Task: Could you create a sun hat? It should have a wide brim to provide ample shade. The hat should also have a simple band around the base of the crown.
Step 176:
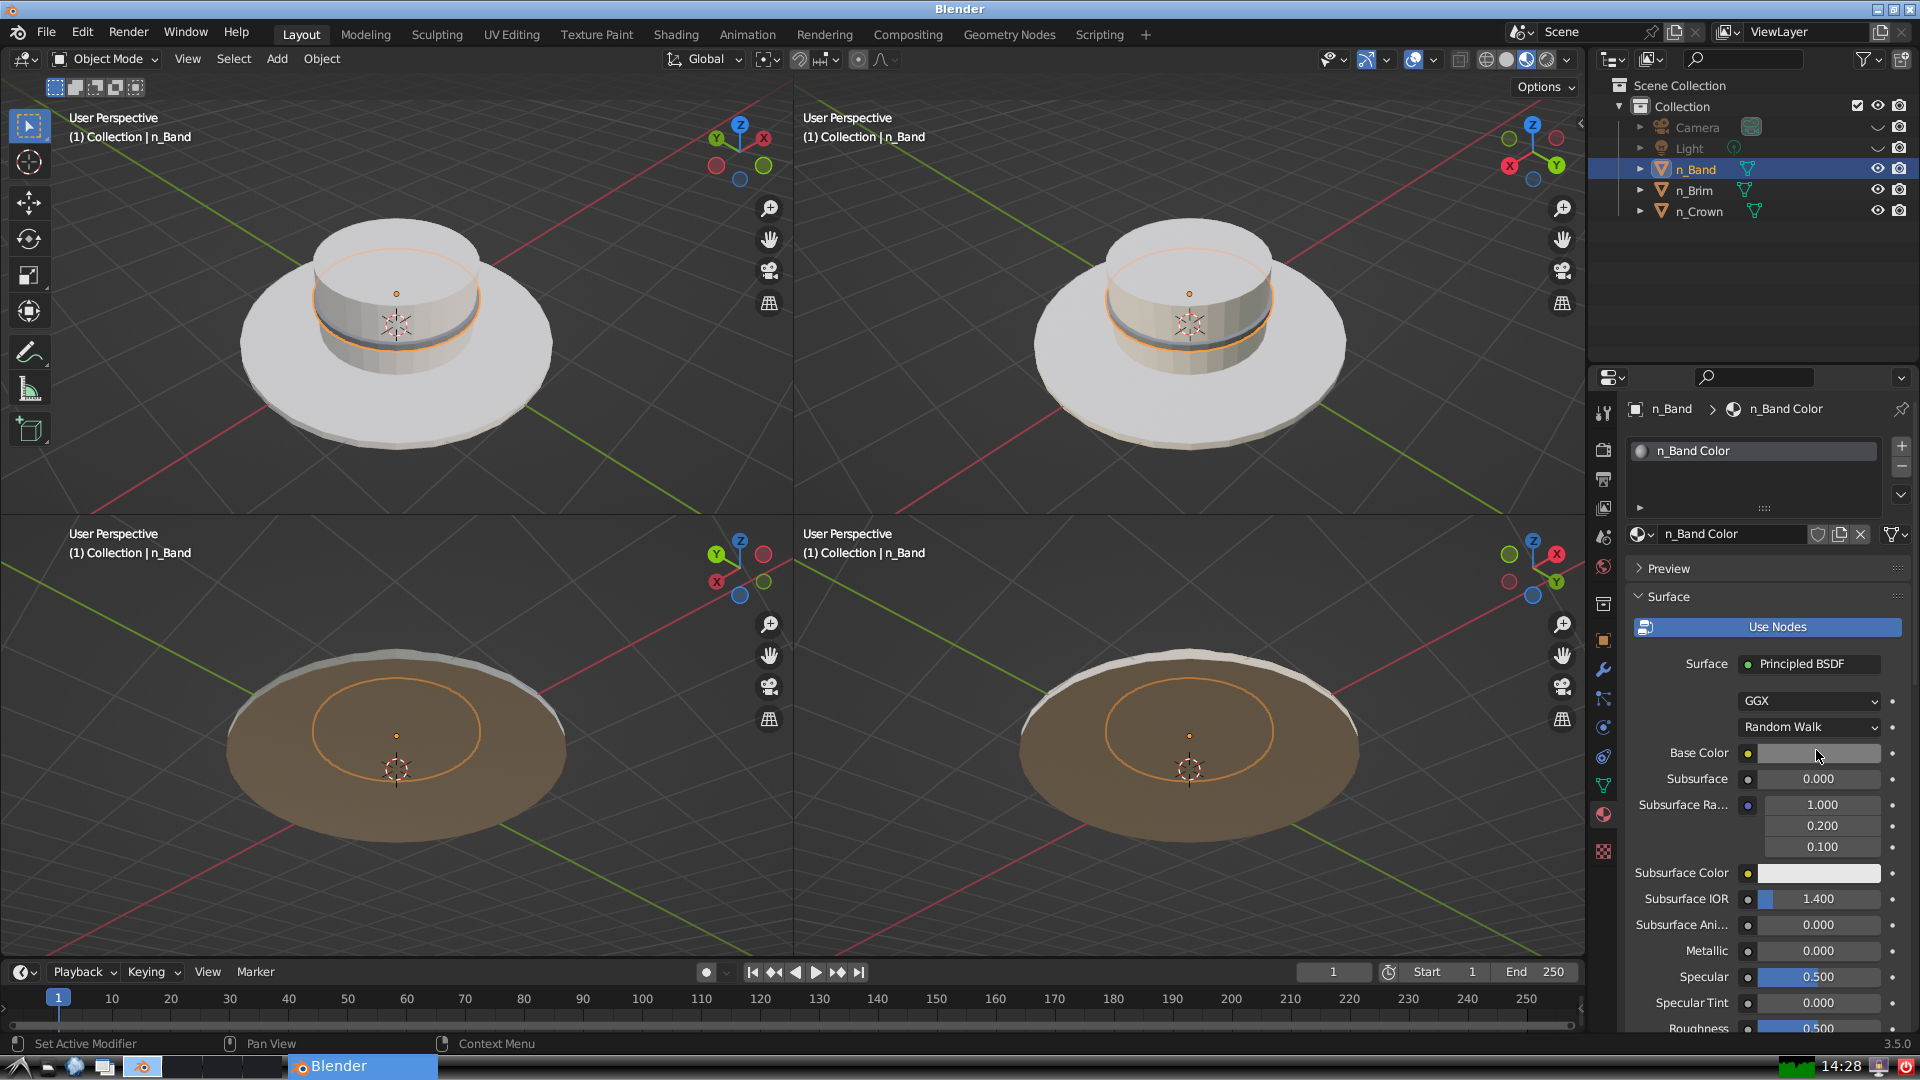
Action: completion: COMPLETE